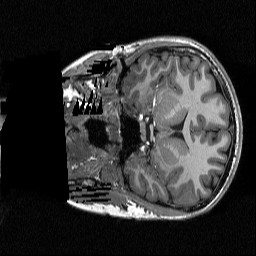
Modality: T1w
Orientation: coronal
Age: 26
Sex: female
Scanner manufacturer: siemens
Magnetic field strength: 3 T
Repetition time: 2.3 s
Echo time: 0.00298 s